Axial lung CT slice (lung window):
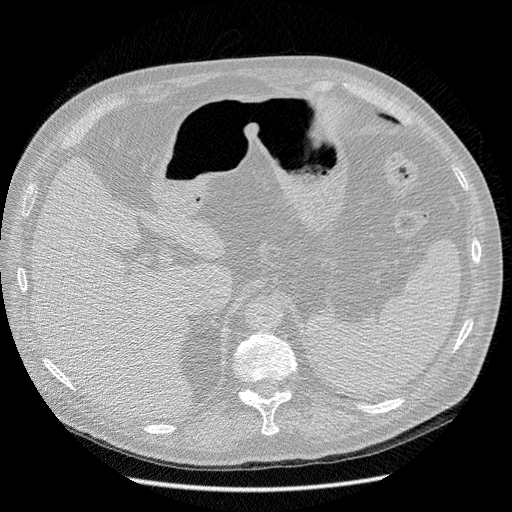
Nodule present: no